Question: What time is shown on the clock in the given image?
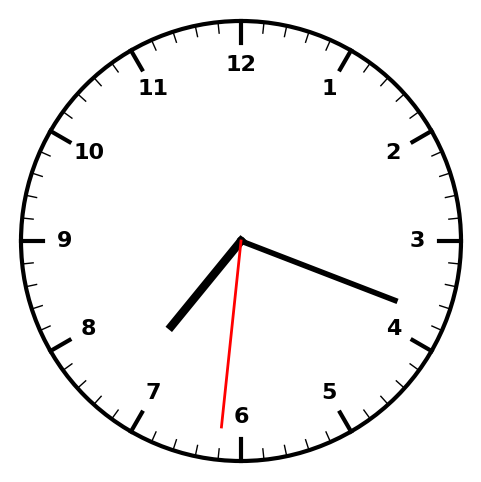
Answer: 07:18:31